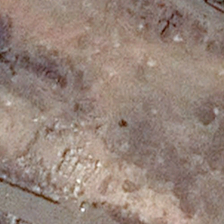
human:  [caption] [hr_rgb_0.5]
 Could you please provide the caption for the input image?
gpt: it is a piece of khaki bareland .

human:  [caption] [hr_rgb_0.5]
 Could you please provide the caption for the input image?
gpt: it is a piece of khaki bareland .

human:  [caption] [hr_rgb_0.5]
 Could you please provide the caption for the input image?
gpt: it is a piece of khaki bareland .

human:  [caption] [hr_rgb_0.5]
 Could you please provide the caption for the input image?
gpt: it is a piece of khaki bareland .

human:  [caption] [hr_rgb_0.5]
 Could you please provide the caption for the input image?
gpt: it is a piece of khaki bareland .